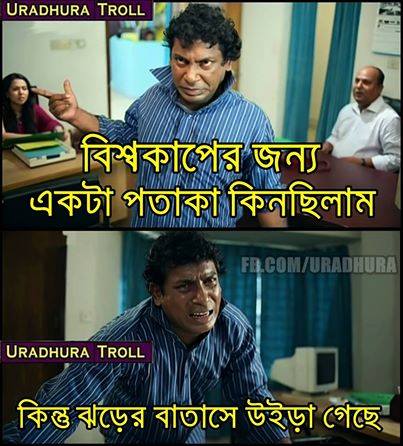
Text: বিশ্বকাপের জন্য একটা পতাকা কিনছিলাম কিন্তু ঝড়ের বাতাসে উইড়া গেছে
Label: Non Hate